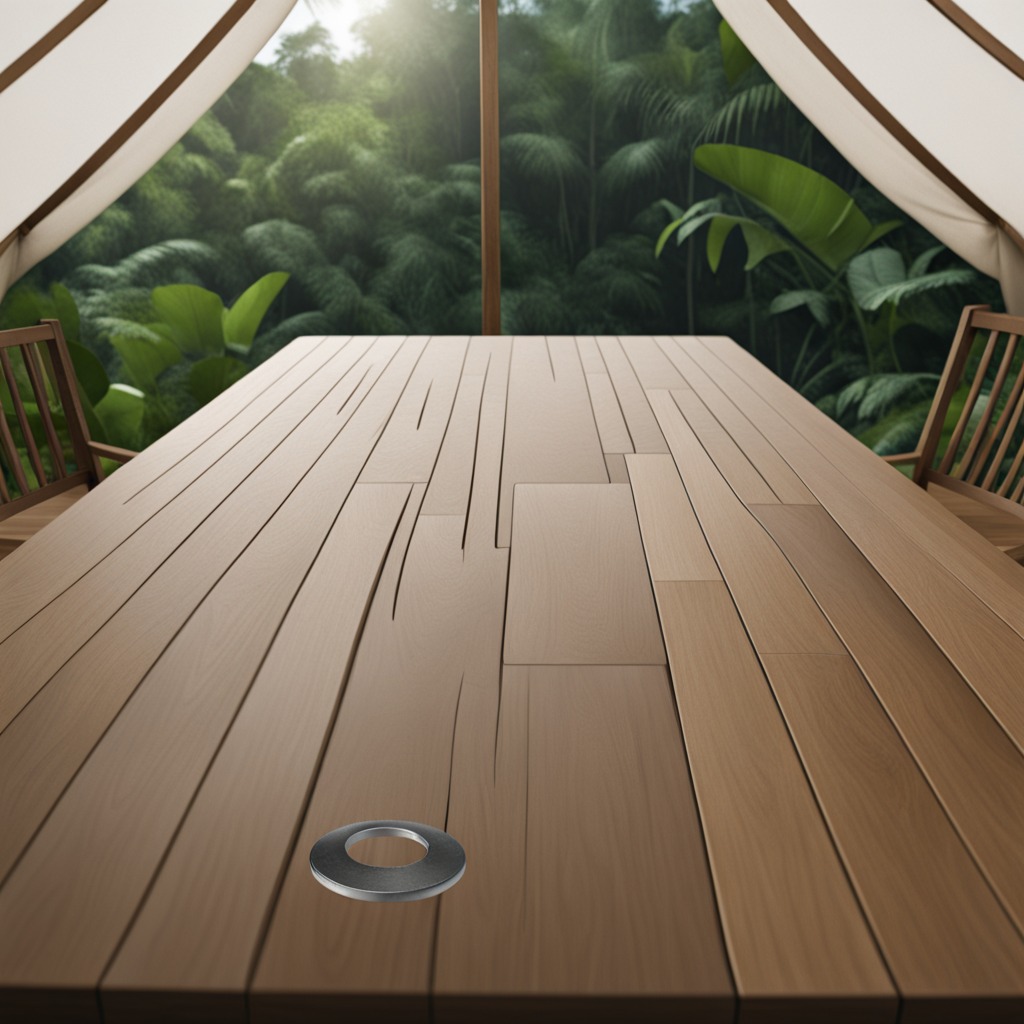
A flat metal washer is lying on the wooden table.